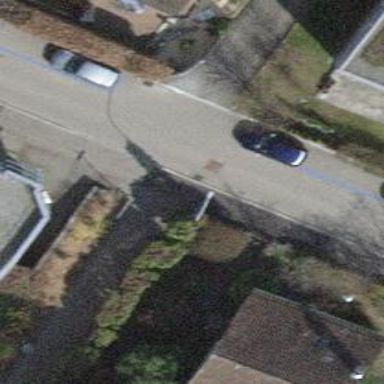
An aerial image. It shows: Bollard.